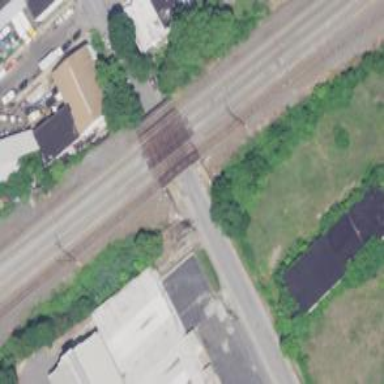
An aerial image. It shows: Bridge over electrified railway with contact line.